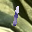
Label: 1